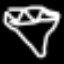
Label: diamond